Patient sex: F
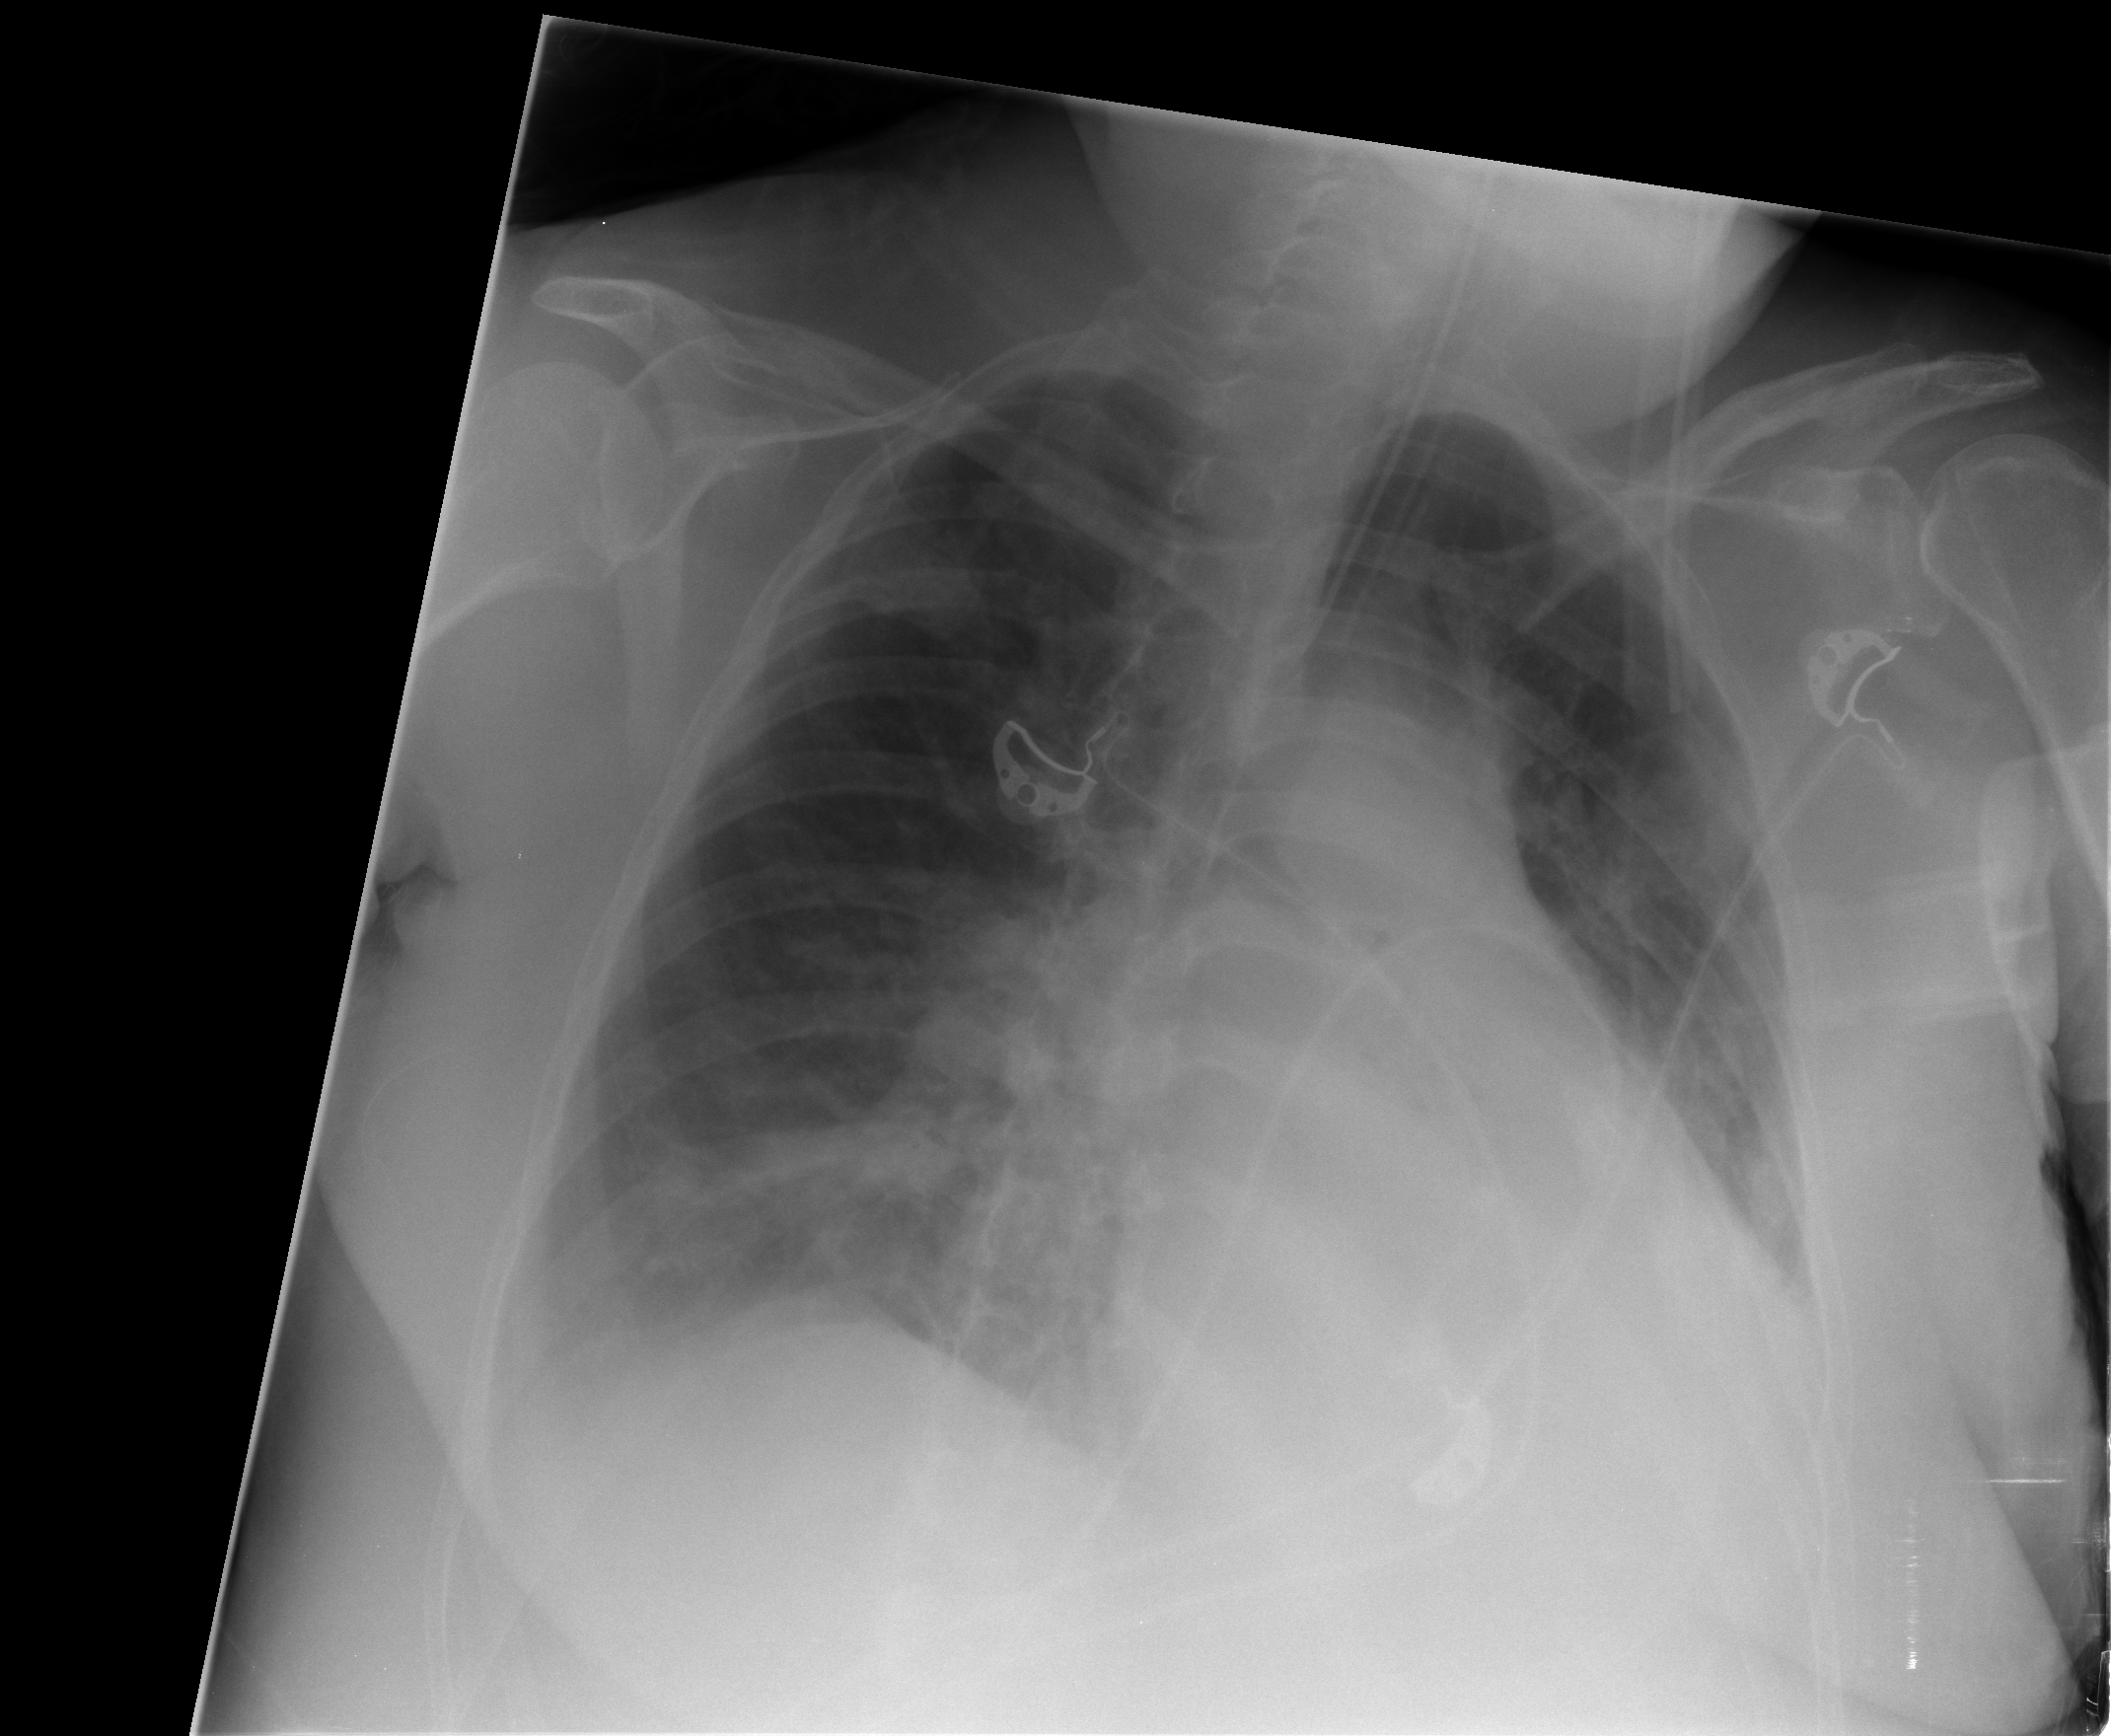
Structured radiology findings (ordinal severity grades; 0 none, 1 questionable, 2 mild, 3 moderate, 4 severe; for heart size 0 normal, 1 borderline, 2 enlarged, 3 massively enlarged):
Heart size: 2
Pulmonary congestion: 2
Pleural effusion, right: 2
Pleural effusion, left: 2
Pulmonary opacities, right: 2
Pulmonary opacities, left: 0
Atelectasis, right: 2
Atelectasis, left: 2